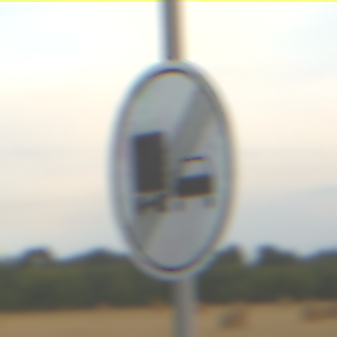
Verkehrszeichen: EndeUeberholverbotKraftfahrzeuge
Umgebung: Outdoor, RoadRail
Tageszeit: SunriseSunset
Wetter: PartlyCloudy
Licht: Natural
Jahreszeit: NotSpecified
Kontrast: LowContrast